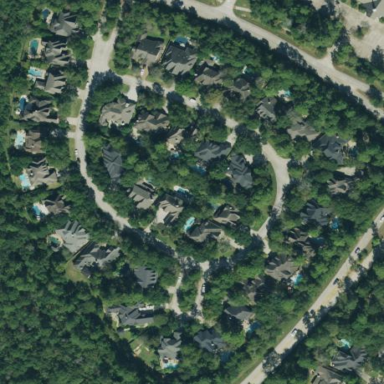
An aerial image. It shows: Residential area within neighborhood.